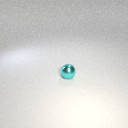
small cyan metal sphere